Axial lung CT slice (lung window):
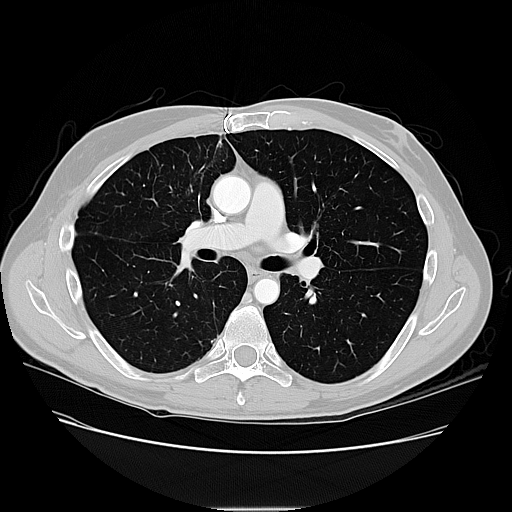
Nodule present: no